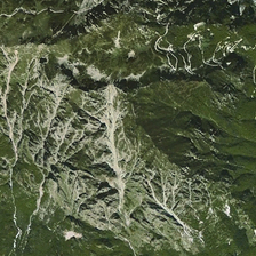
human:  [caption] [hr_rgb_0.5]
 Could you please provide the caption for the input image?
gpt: The mountain is full of plants and ridges.

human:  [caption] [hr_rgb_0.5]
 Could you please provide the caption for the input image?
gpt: Lush plants cover hills while there are many uplifts.

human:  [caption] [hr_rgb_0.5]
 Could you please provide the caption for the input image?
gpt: There are many plants and ridges on the mountain.

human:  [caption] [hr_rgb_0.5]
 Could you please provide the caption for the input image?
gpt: lush plants cover the hills while there are many crests.

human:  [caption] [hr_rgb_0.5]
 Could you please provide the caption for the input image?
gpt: The lush plants cover the hills while there are many peaks.